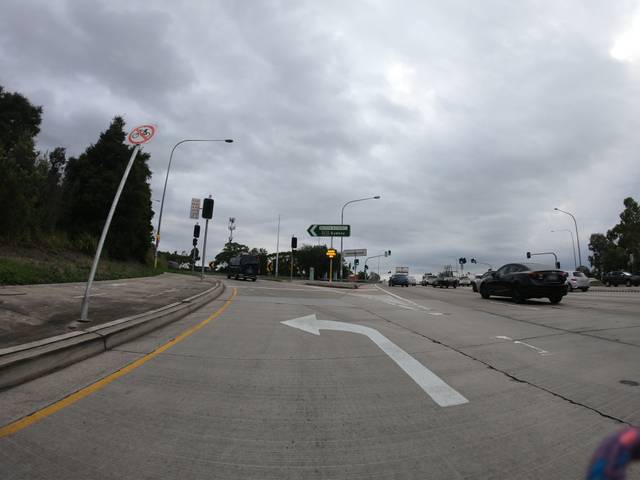
Region: Australia
Coordinates: -33.815, 150.964